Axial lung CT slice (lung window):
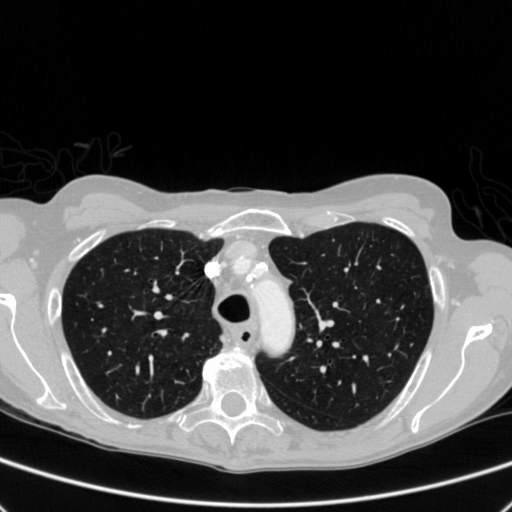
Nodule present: no